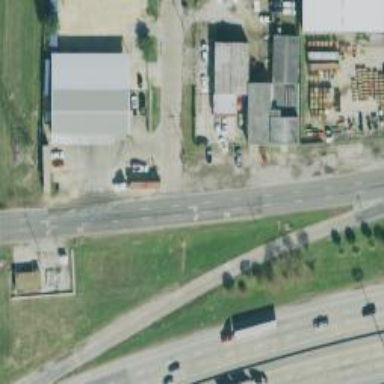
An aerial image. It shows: Secondary road with frontage road alongside.